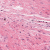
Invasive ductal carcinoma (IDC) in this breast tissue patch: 0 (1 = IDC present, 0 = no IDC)